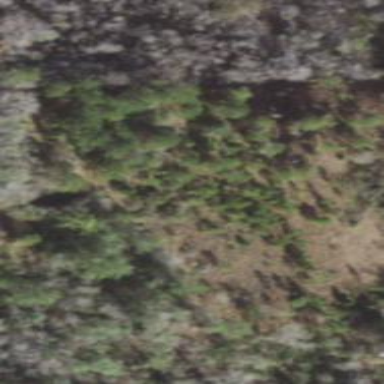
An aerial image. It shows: Mixed woodland with various types of leaves.